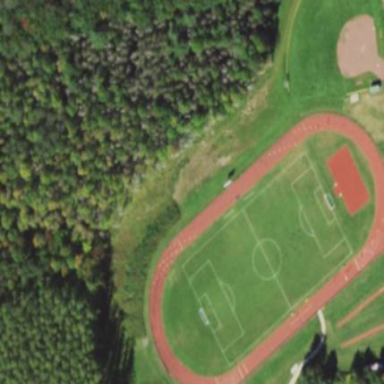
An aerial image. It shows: Athletics track located in leisure land area.